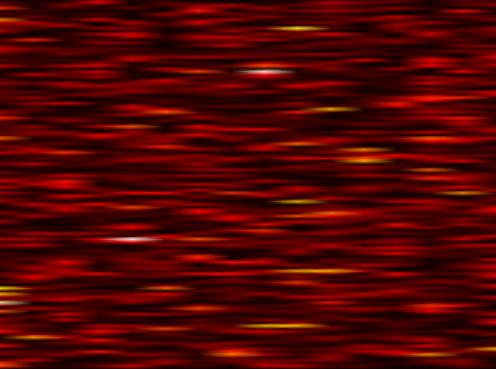
Label: OFDM